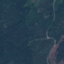
Label: Forest